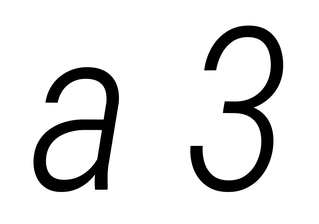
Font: Roboto-Italic_Condensed_Light_Italic